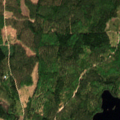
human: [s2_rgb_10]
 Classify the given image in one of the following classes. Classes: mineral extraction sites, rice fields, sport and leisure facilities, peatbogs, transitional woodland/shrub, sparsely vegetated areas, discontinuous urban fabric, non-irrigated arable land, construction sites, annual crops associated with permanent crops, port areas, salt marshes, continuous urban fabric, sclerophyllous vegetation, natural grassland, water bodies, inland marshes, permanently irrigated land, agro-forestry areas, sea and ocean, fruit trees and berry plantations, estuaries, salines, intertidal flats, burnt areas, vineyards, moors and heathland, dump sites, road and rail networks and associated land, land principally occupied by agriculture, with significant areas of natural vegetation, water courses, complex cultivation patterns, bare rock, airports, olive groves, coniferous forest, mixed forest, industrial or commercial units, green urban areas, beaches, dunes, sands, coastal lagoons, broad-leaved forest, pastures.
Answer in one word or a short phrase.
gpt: coniferous forest, mixed forest, transitional woodland/shrub, water bodies